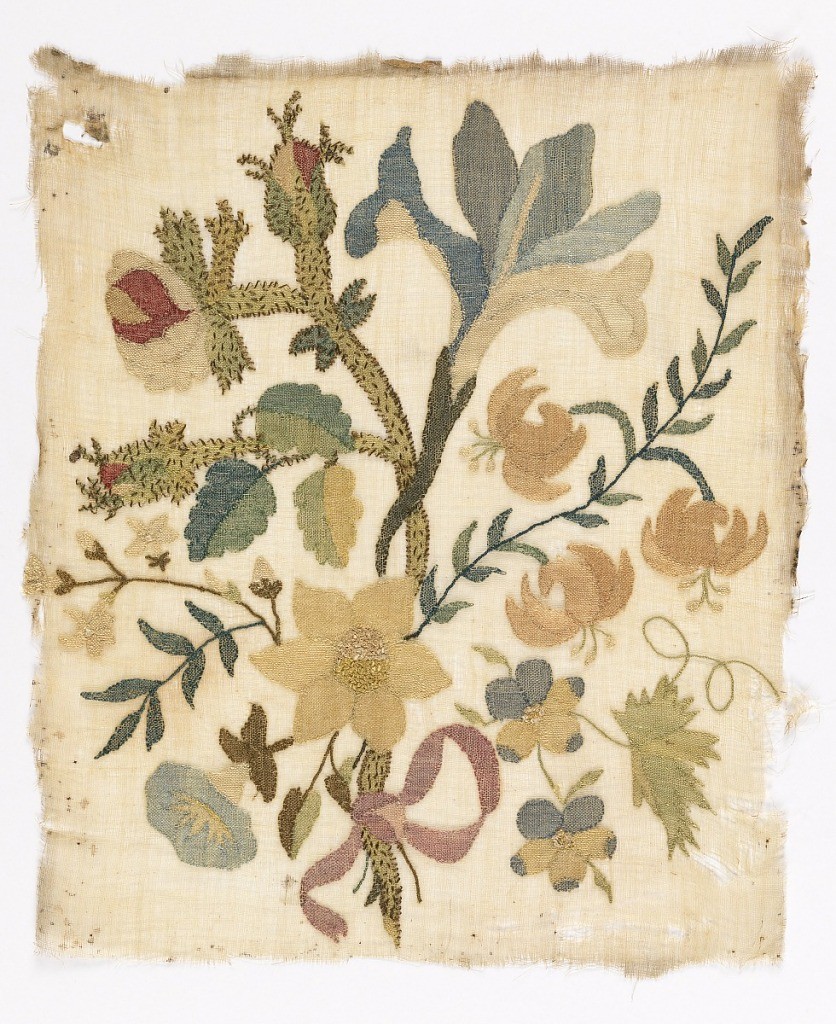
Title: Sampler
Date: early 19th century
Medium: cotton, silk Technique: embroidered in darning stitch in plain weave
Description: Cotton embroidered with silk in showing design of a delicate ribbon-tied spray of flowers including an iris, daffodil and thorny stem of roses.